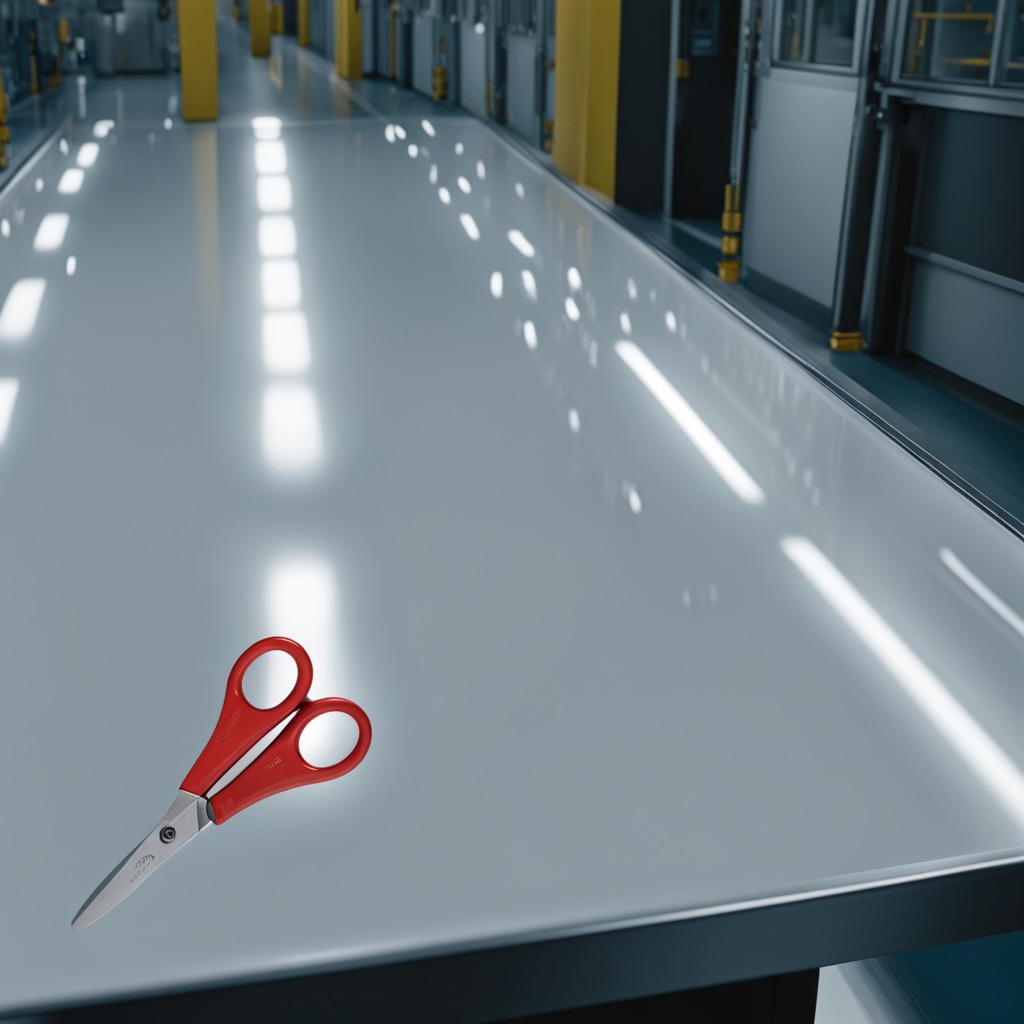
A scissor lying on a high-gloss table in a ship maintenance bay industrial lighting